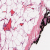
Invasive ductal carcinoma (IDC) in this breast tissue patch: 0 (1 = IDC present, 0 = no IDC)